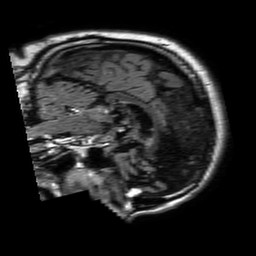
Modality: FLAIR
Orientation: sagittal
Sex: male
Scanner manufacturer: philips
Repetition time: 11 s
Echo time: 0.125 s